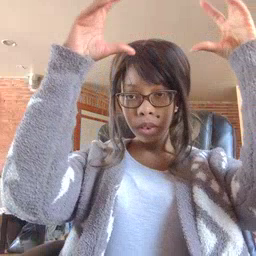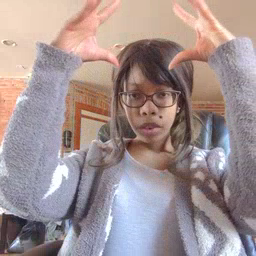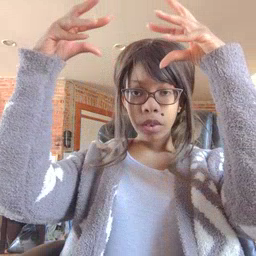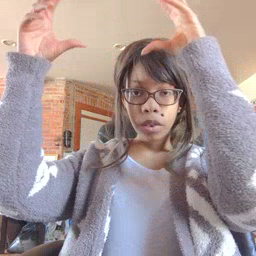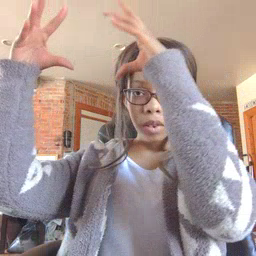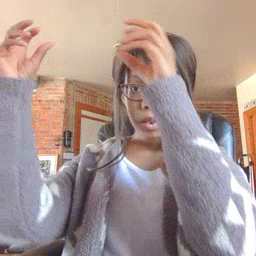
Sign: cloud